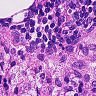
Metastatic tissue present: no